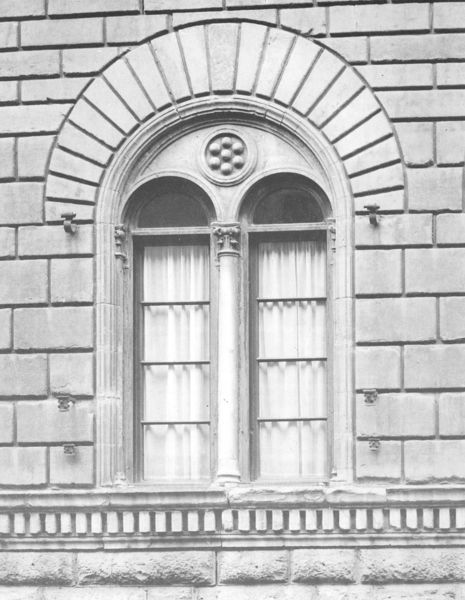
Titel: Palazzo Medici-Riccardi (Fenster)
Künstler: Michelozzo di Bartolommeo
Standort: Firenze
Institution: Palazzo Medici-Riccardi
Schlagwörter: ausschnitt, blume, fenster, glas, grau, schwarz, säule, säulen, weiss, gebäude, haus, muster, ornament, profile, wand, architektur, rahmen, stein, steine, vorhang, brüstung, gotik, kreis, rund, relief, bogen, fassade, mauer, ziegel, backstein, pilaster, rundbogen, bordüre, gardine, vorhänge, detail, ornamente, verzierung, stuck, gardiene, foto, fotografie, photographie, bögen, punkte, haken, eckig, sprossen, palast, balustrade, mauerwerk, scheiben, scheibe, schwarz weiss, kunst, graphisch, kapitell, photo, halbkreis, halbrund, fragment, fries, rustika, schlussstein, wappen, sims, quader, fensterscheiben, rosette, fensterbank, fotographie, rundung, hasu, doppel, medici, doppelbogen, keilsteine, fensterbogen, kannelur, keilstein, fenstersturz, lanzette, steinen, türsturz, überbelichtet, pphoto, s#ulen, geteilte fenster, #stege